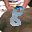
Label: 8